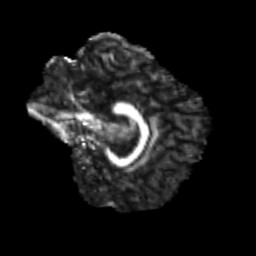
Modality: FA
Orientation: sagittal
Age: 25
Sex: male
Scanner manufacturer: siemens
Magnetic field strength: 3 T
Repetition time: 3.5 s
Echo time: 0.104 s